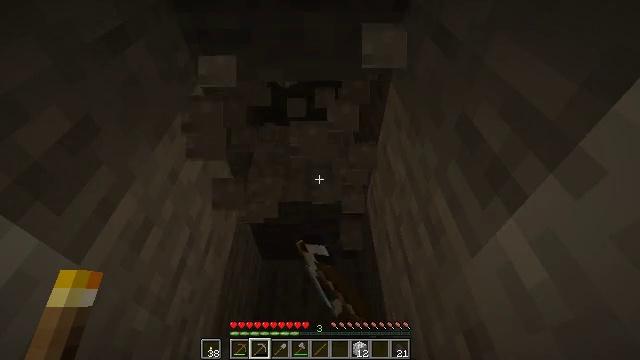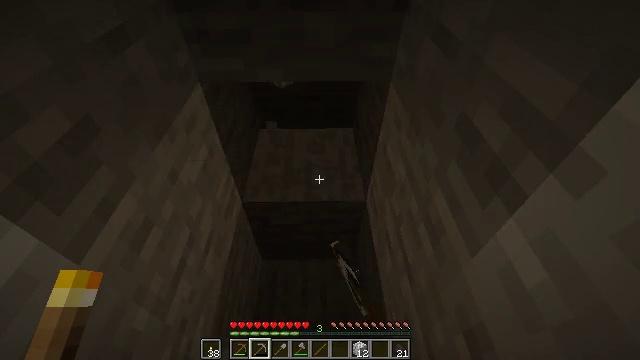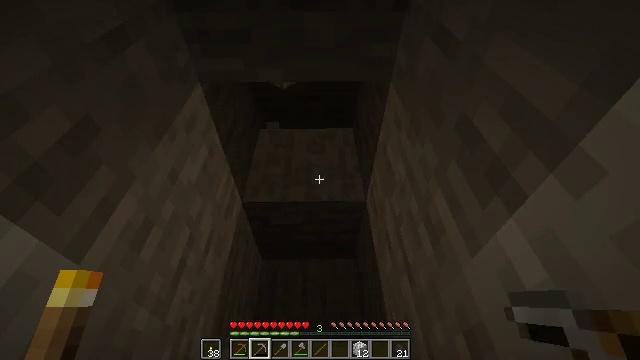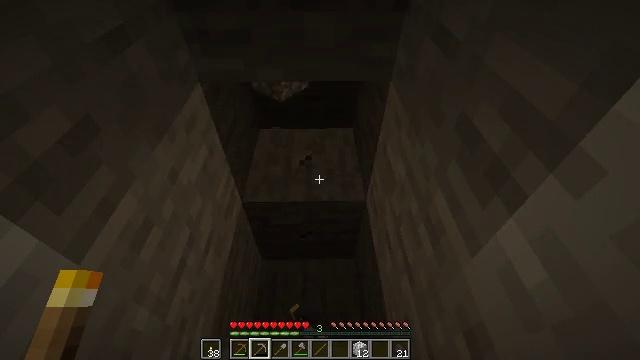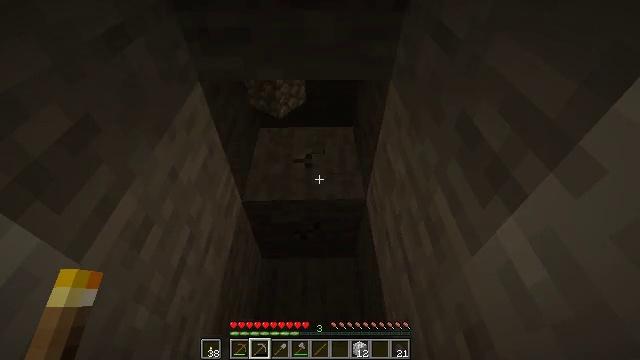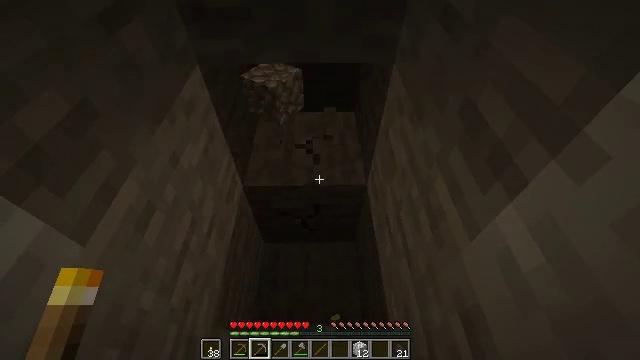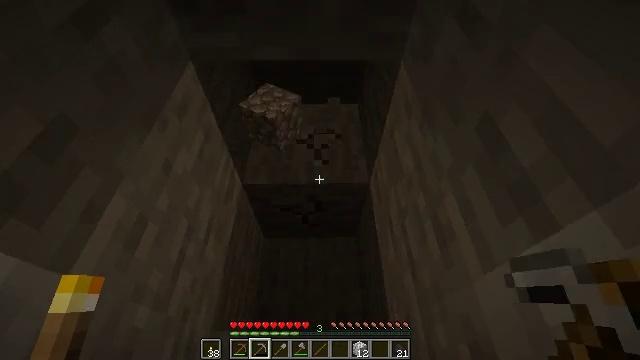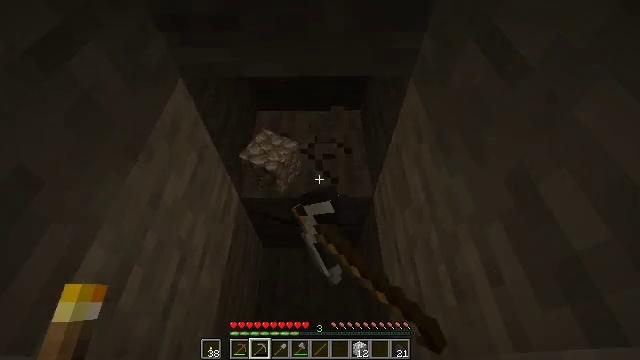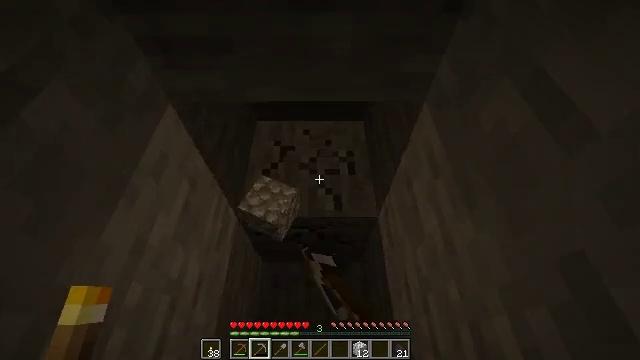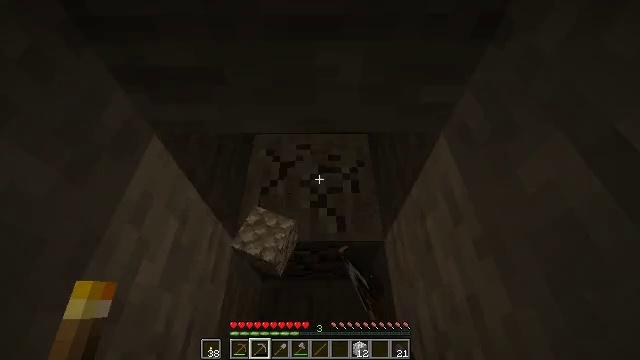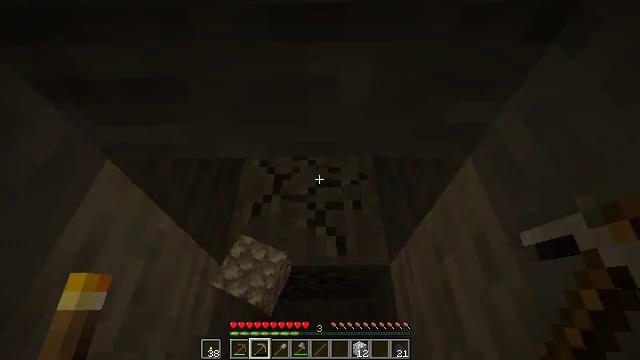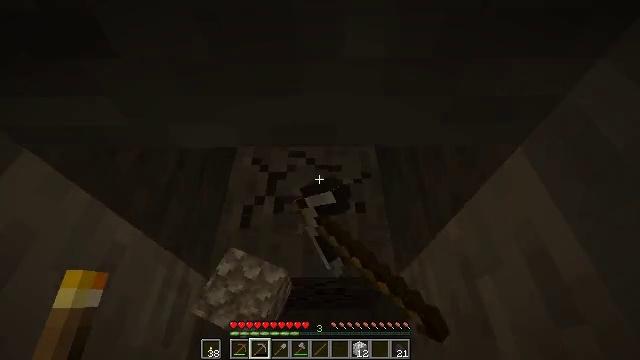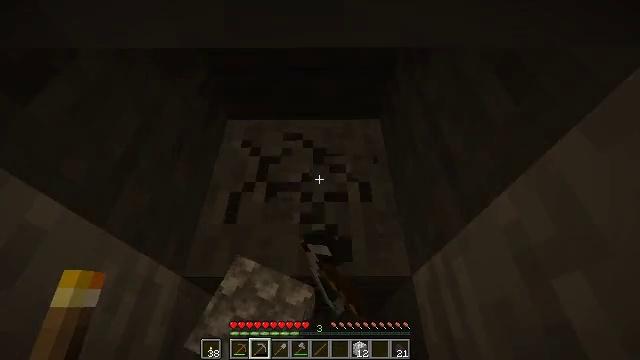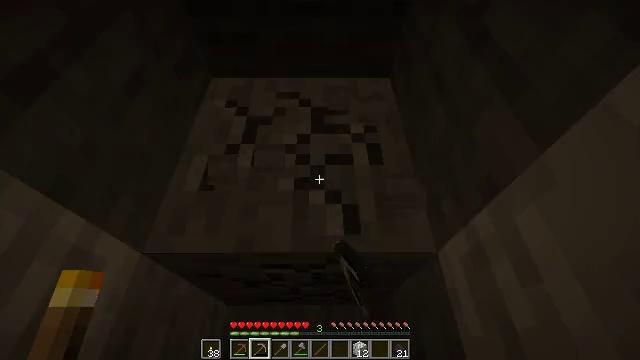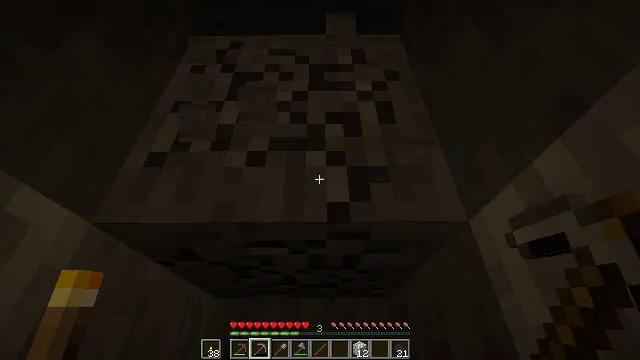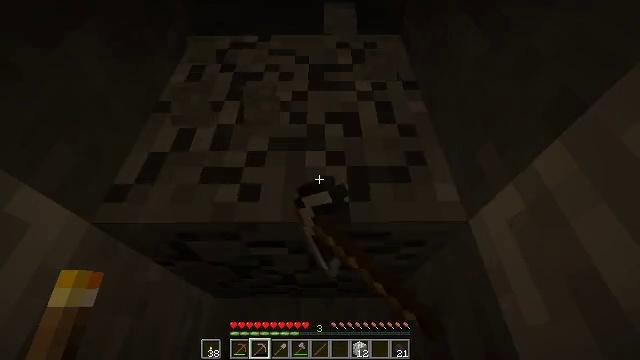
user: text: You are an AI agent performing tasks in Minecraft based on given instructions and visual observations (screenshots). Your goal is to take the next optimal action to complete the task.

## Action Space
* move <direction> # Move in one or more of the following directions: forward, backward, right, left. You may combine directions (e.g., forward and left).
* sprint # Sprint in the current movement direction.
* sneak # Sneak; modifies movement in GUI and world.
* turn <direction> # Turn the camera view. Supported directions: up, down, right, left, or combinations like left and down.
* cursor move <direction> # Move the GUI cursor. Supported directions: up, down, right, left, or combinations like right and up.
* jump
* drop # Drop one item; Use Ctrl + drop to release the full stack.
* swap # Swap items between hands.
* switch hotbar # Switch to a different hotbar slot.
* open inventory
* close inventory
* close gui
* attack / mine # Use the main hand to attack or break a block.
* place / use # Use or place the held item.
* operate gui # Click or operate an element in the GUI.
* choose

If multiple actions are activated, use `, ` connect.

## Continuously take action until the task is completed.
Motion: motion action
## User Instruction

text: Dig up the stone with a tool.
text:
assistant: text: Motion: attack / mine
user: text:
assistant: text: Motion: attack / mine
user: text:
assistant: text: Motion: attack / mine
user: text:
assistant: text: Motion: attack / mine
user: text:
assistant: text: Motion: move forward, turn down, attack / mine
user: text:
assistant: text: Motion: move forward, turn down, attack / mine
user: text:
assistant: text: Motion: move forward, turn down, attack / mine
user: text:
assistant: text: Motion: move forward, attack / mine
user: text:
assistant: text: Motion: move forward, attack / mine
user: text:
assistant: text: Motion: attack / mine
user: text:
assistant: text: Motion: attack / mine
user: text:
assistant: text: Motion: attack / mine
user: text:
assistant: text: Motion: attack / mine
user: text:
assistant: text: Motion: attack / mine
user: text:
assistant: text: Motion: attack / mine
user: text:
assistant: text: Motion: turn down, attack / mine
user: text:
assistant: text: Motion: turn left and down, attack / mine
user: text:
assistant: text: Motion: attack / mine
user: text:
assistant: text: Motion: attack / mine
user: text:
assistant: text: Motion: attack / mine
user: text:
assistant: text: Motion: attack / mine
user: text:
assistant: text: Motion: attack / mine
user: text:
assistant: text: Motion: attack / mine
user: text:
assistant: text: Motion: attack / mine
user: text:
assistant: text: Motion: attack / mine
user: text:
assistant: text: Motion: attack / mine
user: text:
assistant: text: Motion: attack / mine
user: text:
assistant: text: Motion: attack / mine
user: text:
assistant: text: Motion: attack / mine
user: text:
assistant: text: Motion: attack / mine